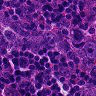
Metastatic tissue present: yes